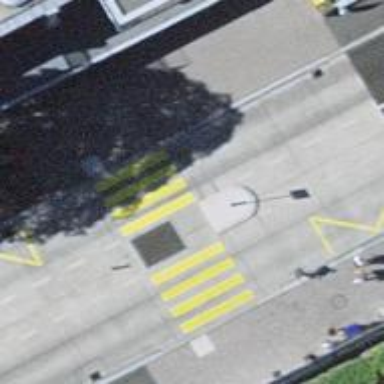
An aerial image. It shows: Secondary road with asphalt surface and separate sidewalk.